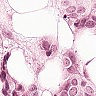
Metastatic tissue present: yes